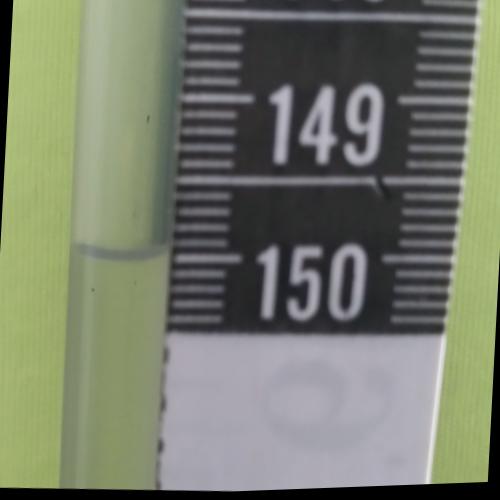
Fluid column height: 150.0 cm